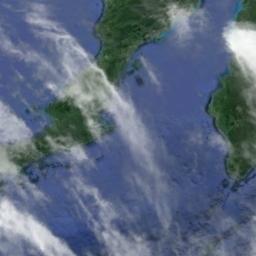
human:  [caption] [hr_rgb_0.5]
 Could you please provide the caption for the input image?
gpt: Light white clouds floating on green land and blue sea .

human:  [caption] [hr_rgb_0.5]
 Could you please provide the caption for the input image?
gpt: There is a little thin cloud above the farmland .

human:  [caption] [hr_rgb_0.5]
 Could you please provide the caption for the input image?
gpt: The stratocumulus are located above the sea and the land covered by dense vegetation .

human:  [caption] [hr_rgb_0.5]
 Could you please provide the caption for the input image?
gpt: The white cloud is above green land and blue sea .

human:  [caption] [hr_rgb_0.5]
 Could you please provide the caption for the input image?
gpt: Slices of sparse white clouds over some green islands .